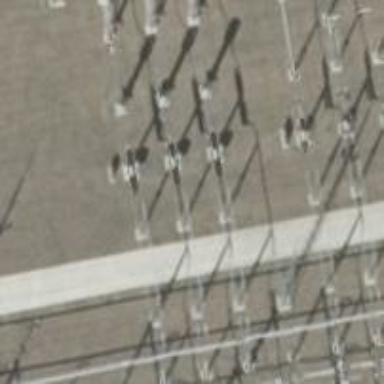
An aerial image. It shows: Outdoor switch with three cables.